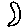
Label: moon